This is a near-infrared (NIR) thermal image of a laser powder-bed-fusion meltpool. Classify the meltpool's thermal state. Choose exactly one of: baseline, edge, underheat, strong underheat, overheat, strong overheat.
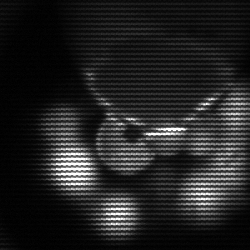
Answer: edge